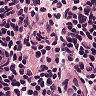
Metastatic tissue present: no